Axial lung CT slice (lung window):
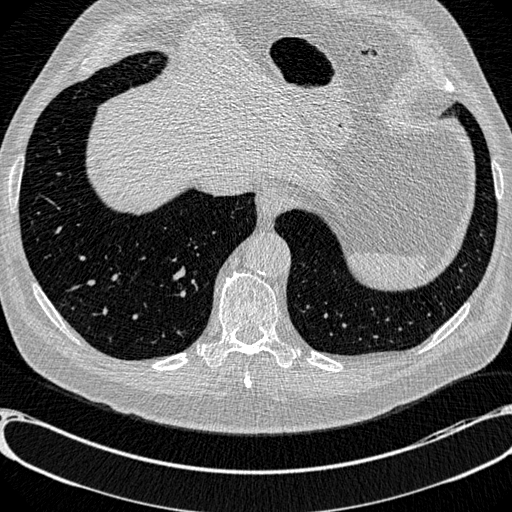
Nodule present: no